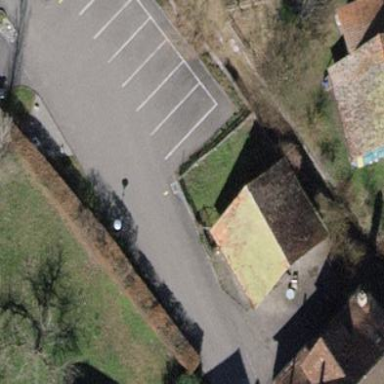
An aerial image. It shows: Parking area with surface.